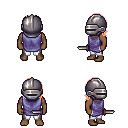
a pixel art fantasy rpg character, male body template, human, dark skin, chain tabard jacket, white pants, red long bangs hairstyle, metal helm, dagger, four views (front, back, left, right), 2x2 character sprite sheet, small pixel art, hard edges, no anti-aliasing